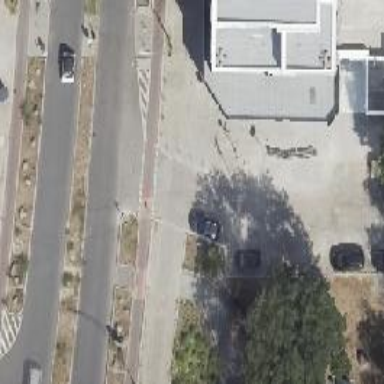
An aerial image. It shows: Unmarked crossing on the road.